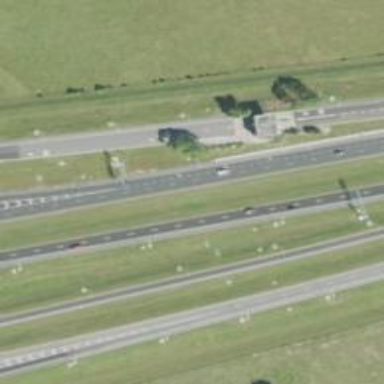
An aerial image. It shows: Motorway junction.